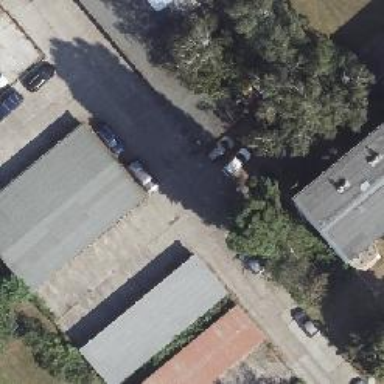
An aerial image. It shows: Driveway with concrete plates as its surface.